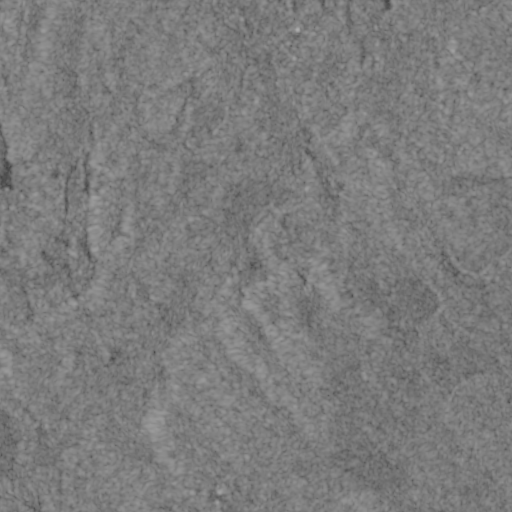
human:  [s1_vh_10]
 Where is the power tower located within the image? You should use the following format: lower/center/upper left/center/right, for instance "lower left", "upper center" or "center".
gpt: The power tower is located in the lower left of the image.
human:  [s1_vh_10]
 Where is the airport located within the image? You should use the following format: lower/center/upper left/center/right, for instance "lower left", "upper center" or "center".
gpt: There is no airport in the image.

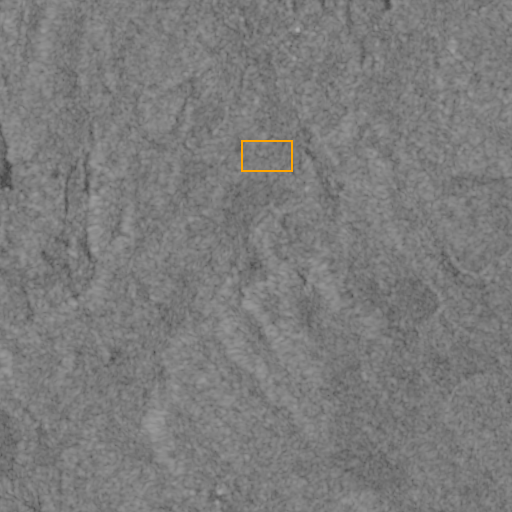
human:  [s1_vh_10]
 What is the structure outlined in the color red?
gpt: There is no red outline.
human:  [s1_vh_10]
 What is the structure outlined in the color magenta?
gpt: There is no structure outlined in magenta.